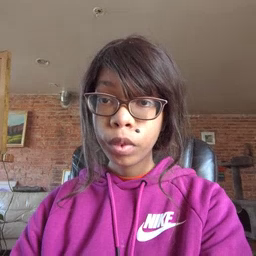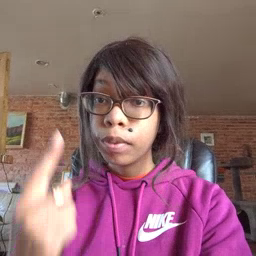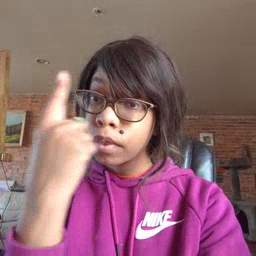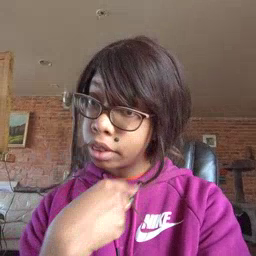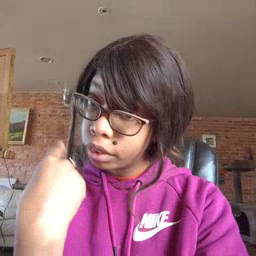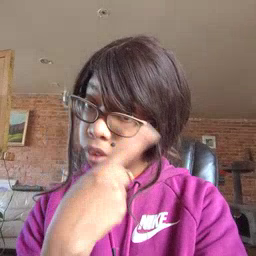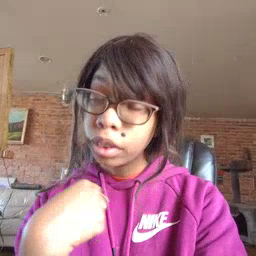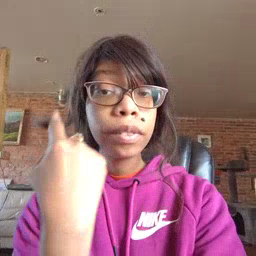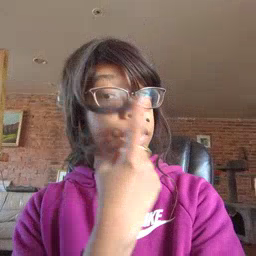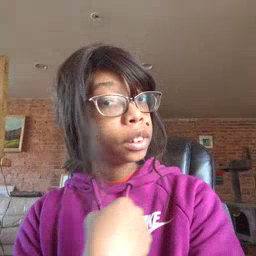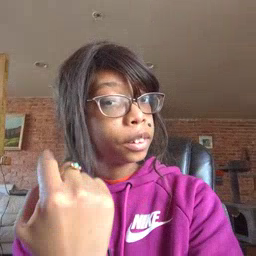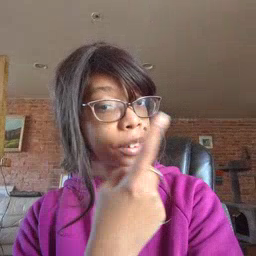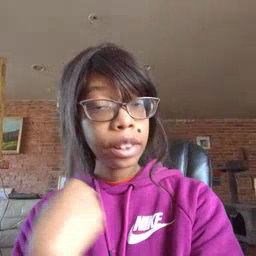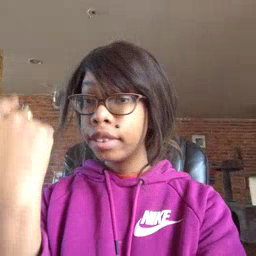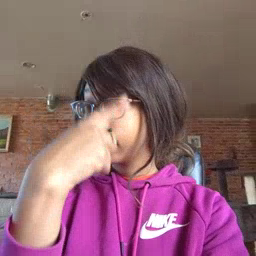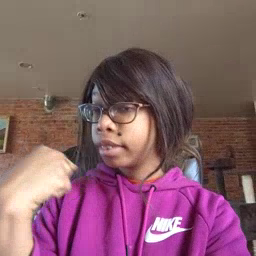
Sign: face